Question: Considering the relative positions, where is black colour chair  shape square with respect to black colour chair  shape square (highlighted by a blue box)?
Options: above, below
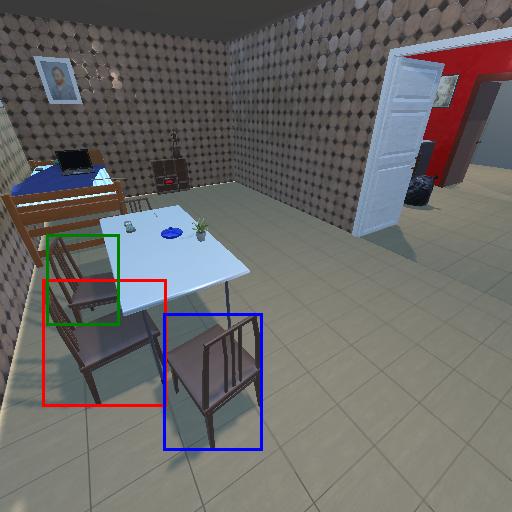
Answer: above